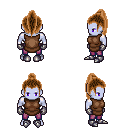
a pixel art fantasy rpg character, male body template, dark elf, purple skin, brown tunic, magenta pants, brown long topknot hairstyle, metal gloves, metal boots, four views (front, back, left, right), 2x2 character sprite sheet, small pixel art, hard edges, no anti-aliasing